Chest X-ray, AP view. Patient: 57 years old, sex M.
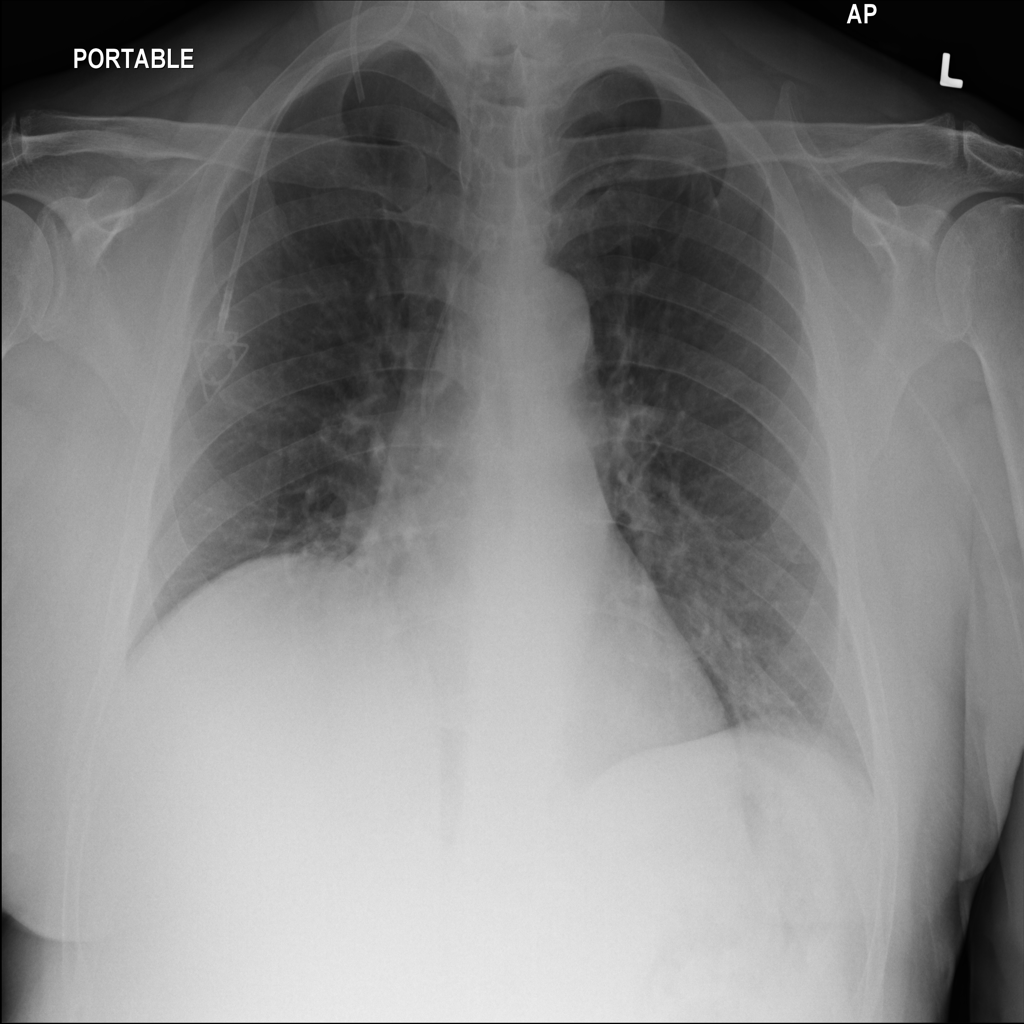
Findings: Infiltration